Question: I want to move a circle from top to bottom inside of a View. For top I simply figured out y = 0.
How can I measure the y co-ordinate for the end of a view.

I tried Dimensions, but the height and width are different from coordinates.
My app uses 'Animated.ValueXY({ x: xCordinate, y: yCordinate })'
The 'xCordinate' and 'yCordinate' get passed from a function that changes coordinates.
'''
Animated.timing(this.moveAnimation, {
duration: 1000,
toValue: {x: xCordinate, y: yCordinate},
}).start();
'''
I managed random value for my phone but it is not same for all devices
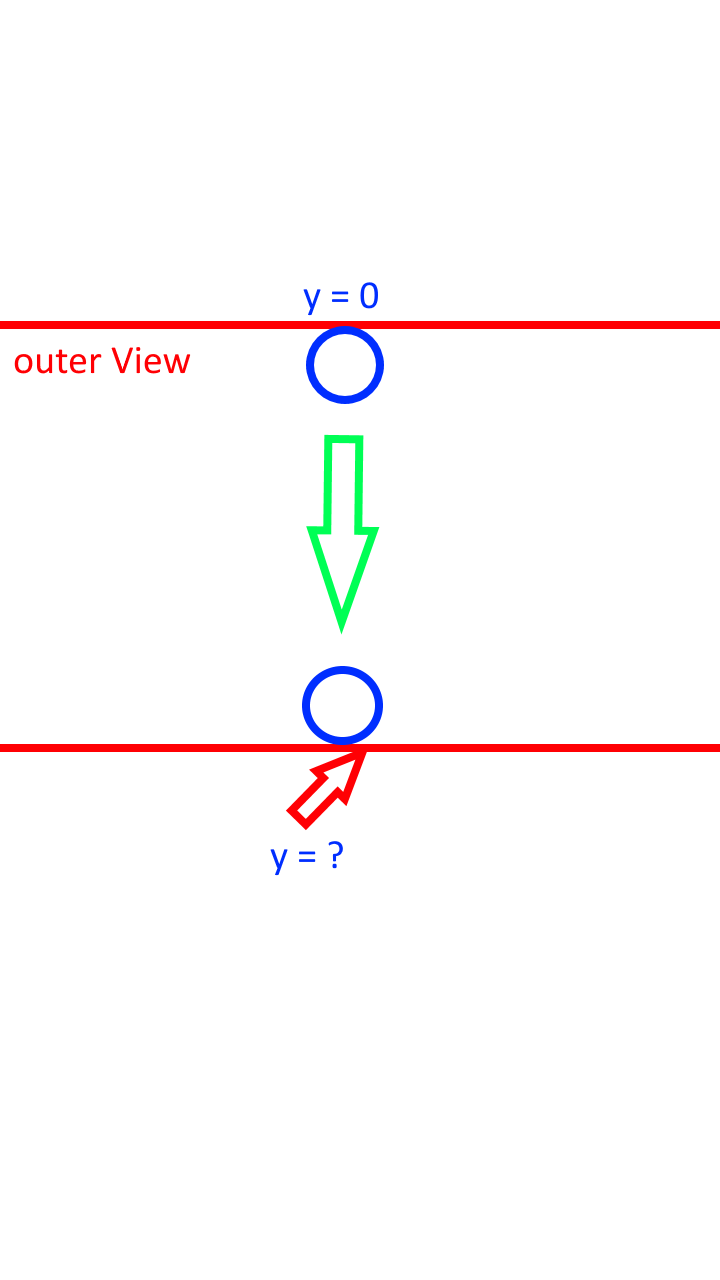
Answer: React native provides a 'onLayout' method that gets triggered every time your view renders. Here's a sample code.
'''
onLayout = (e) => {
this.setState({
width: e.nativeEvent.layout.width,
height: e.nativeEvent.layout.height,
x: e.nativeEvent.layout.x,
y: e.nativeEvent.layout.y
})
}
render (
<View onLayout={this.onLayout}>
<Text>Hamza Waleed</Text>
</View>
)
}
'''